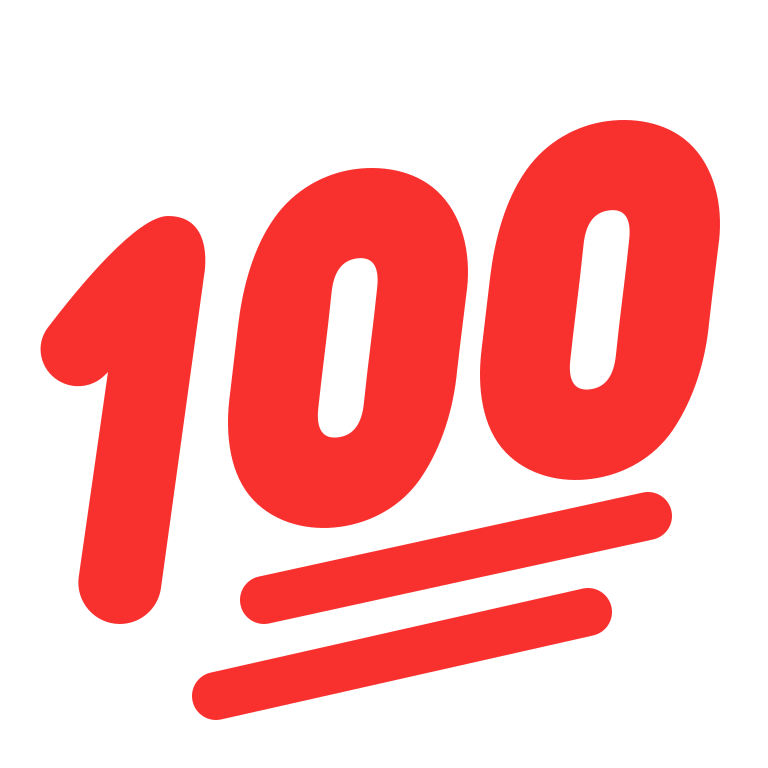
hundred points flat